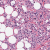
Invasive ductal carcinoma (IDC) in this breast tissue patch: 1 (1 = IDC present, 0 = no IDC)